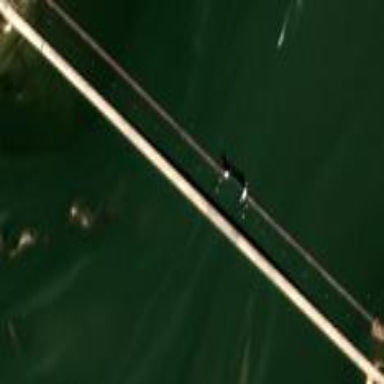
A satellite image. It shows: Man-made bridge.